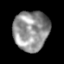
Tissue: lung
Cell type: Others
Senescence score: 0.239
Nuclear area (px): 1391
Mean DAPI intensity: 145.085